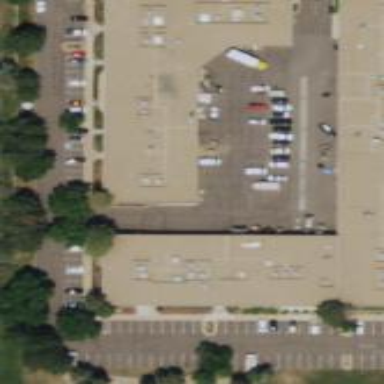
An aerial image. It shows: Commercial building.